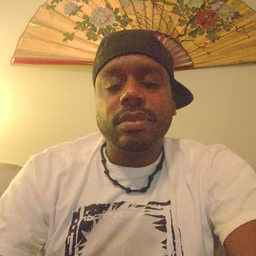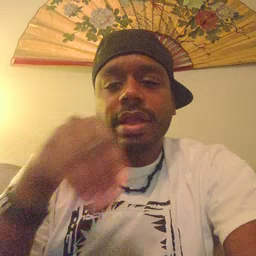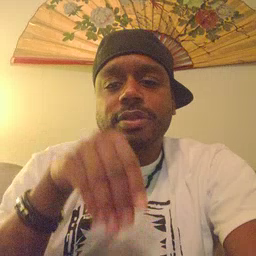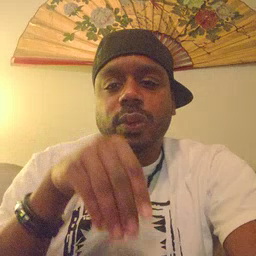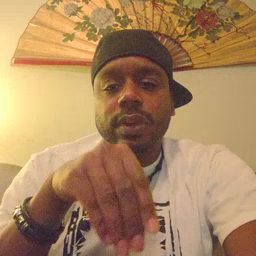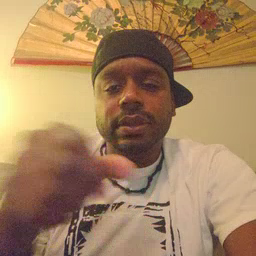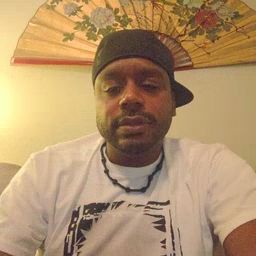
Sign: into